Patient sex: M
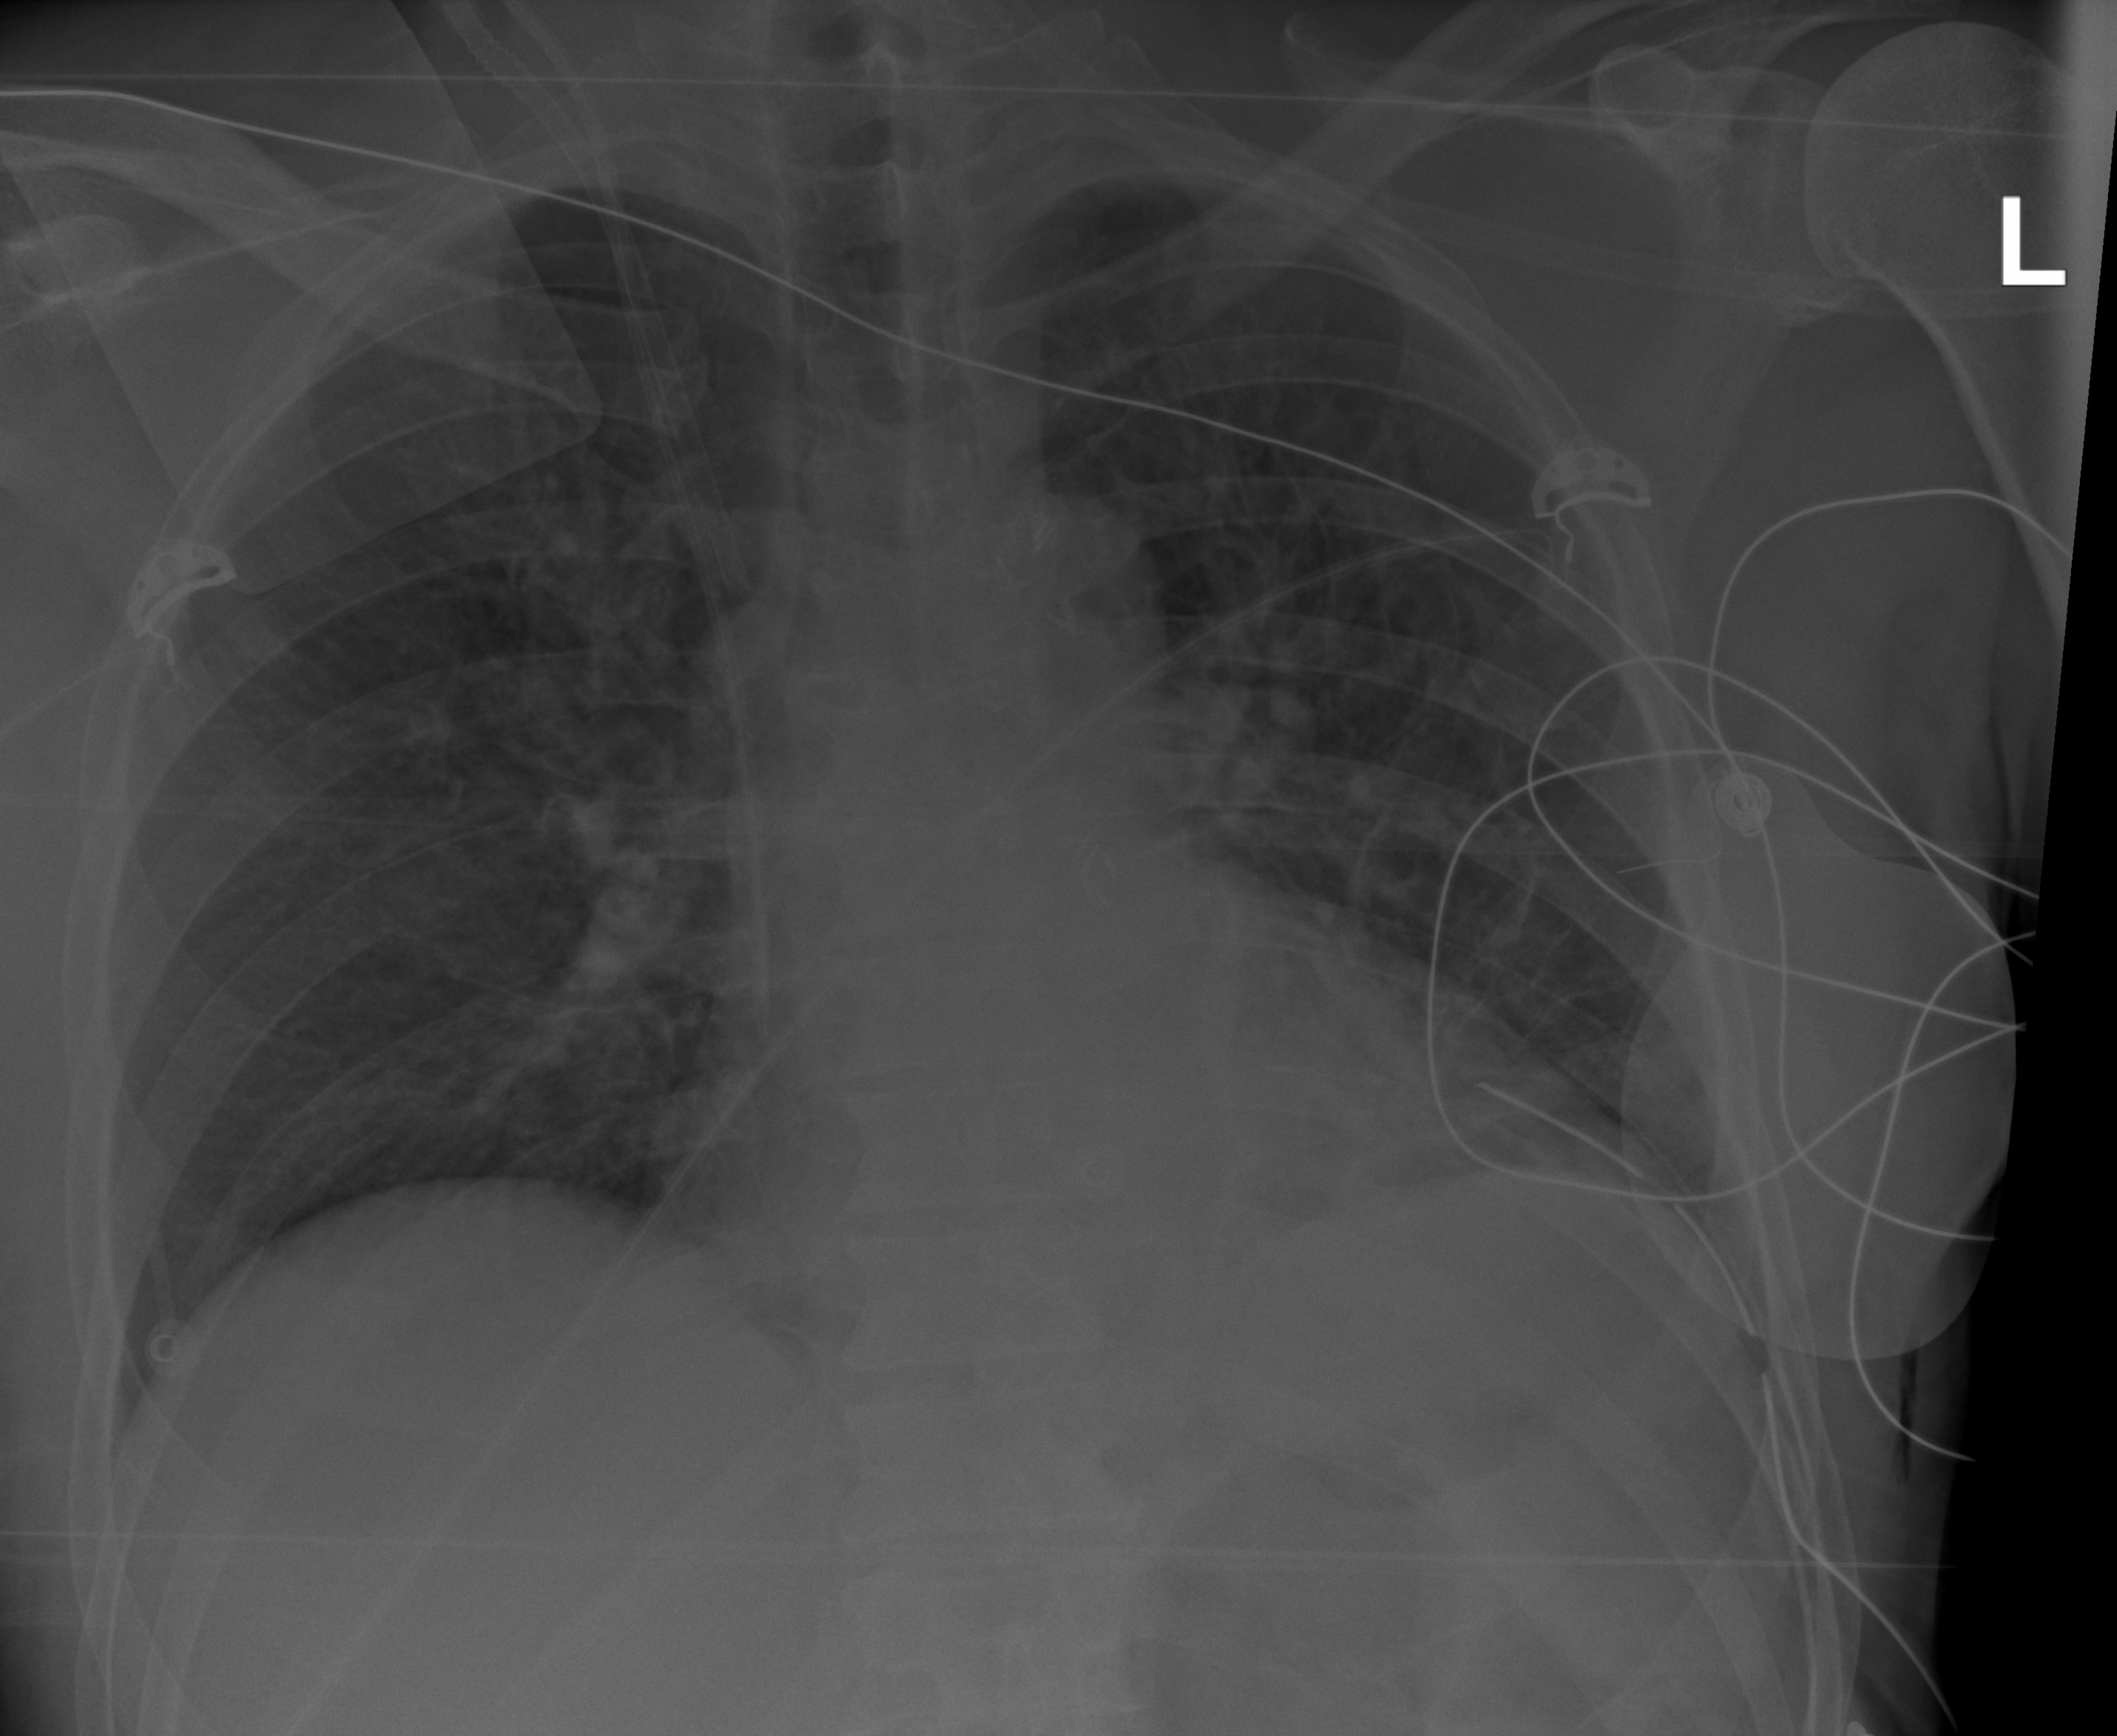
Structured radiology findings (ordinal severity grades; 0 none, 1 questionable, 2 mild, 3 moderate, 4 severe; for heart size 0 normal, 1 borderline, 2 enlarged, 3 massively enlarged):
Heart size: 1
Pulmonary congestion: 2
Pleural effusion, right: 0
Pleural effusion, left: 0
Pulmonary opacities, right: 2
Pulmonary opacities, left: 2
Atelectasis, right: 2
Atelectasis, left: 2